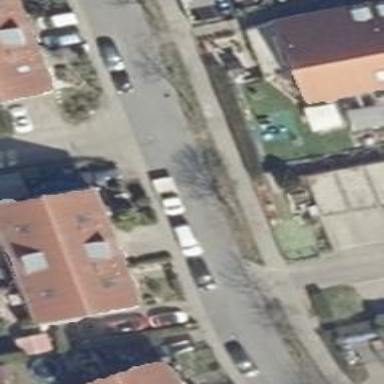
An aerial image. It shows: Residential road with asphalt surface and sidewalks on both sides.